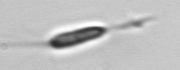
Label: Chrysochromulina